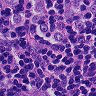
Metastatic tissue present: yes